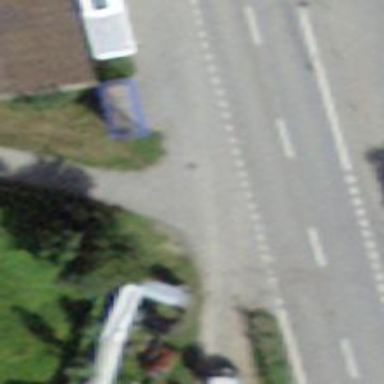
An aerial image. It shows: Bus stop with shelter. It is platform for public transport.